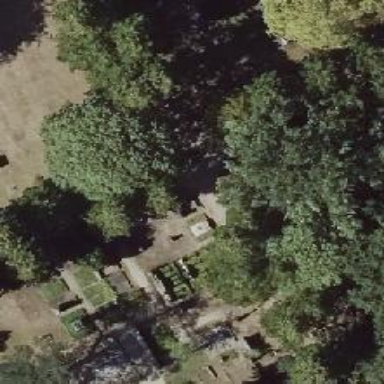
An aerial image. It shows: Tomb in historic cemetery.